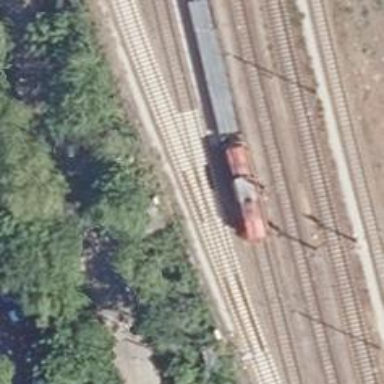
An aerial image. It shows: Railway switch.